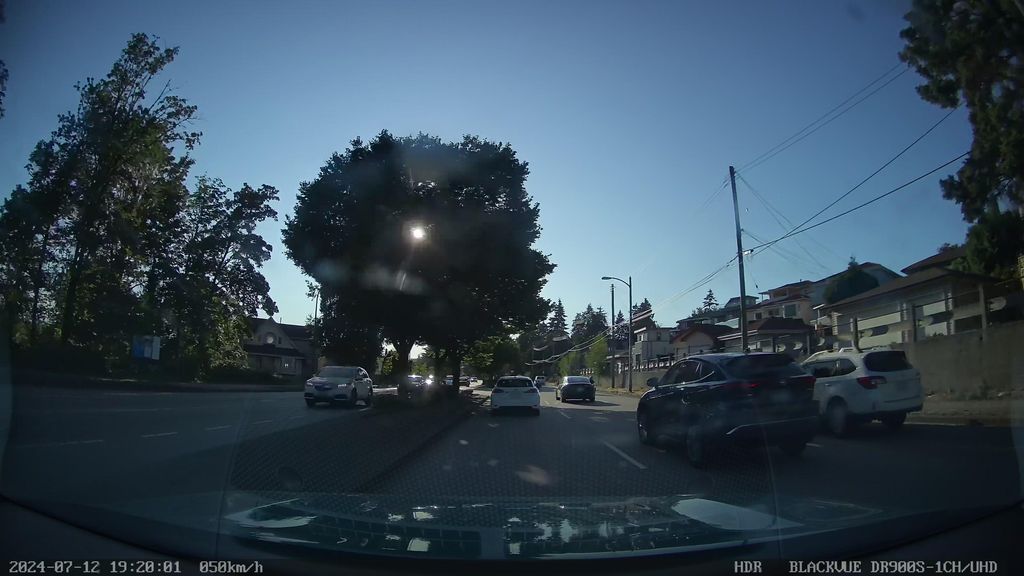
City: vancouver